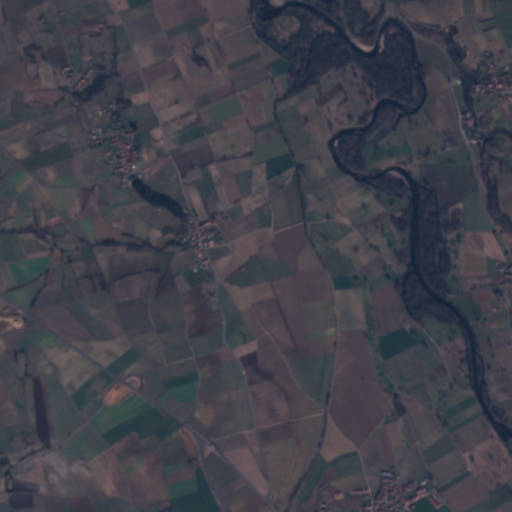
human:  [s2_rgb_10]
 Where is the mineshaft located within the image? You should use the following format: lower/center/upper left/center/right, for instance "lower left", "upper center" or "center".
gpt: The mineshaft is located in the upper left of the image.
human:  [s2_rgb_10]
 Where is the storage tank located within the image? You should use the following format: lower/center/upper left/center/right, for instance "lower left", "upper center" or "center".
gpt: The storage tank is located in the upper right of the image.
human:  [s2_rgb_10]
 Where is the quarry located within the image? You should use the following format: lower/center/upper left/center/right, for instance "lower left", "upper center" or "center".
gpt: There is no quarry in the image.